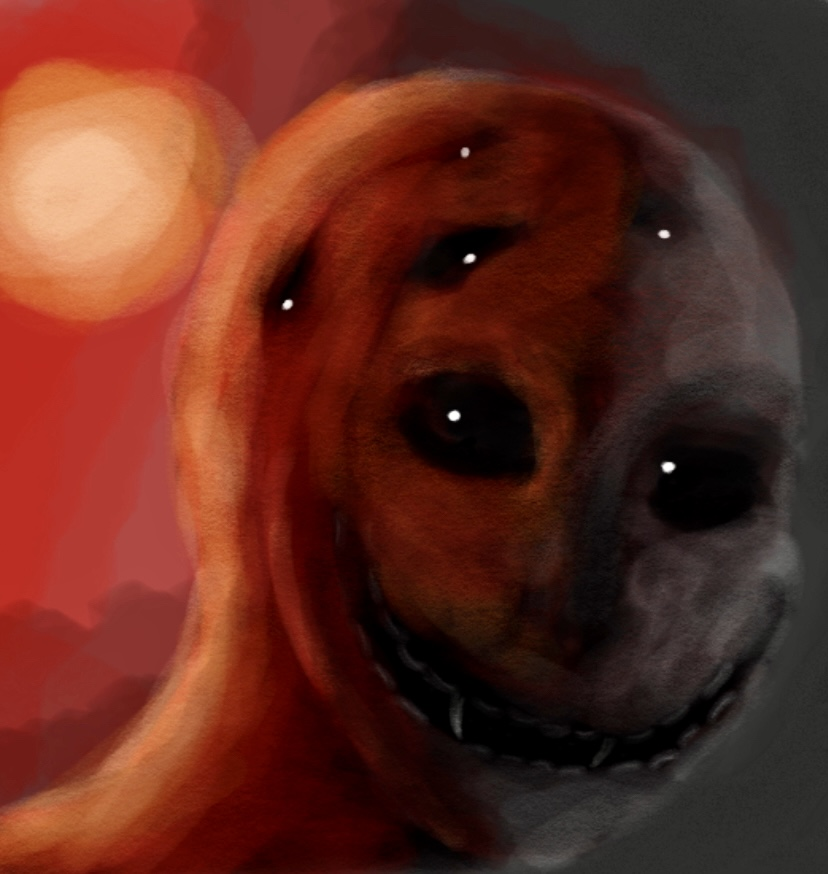
Label: 5_Oomer